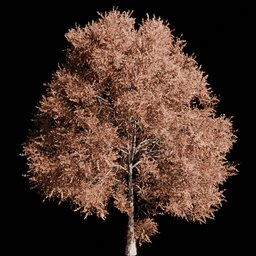
Label: nature